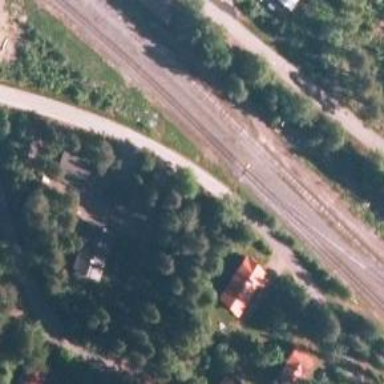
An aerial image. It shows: Railway track classified as B1.